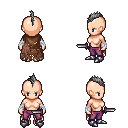
a pixel art fantasy rpg character, female body template, human, light skin, brown tattered cape, magenta pants, gray mohawk hairstyle, white cloth bandages, metal boots, dagger, four views (front, back, left, right), 2x2 character sprite sheet, small pixel art, hard edges, no anti-aliasing